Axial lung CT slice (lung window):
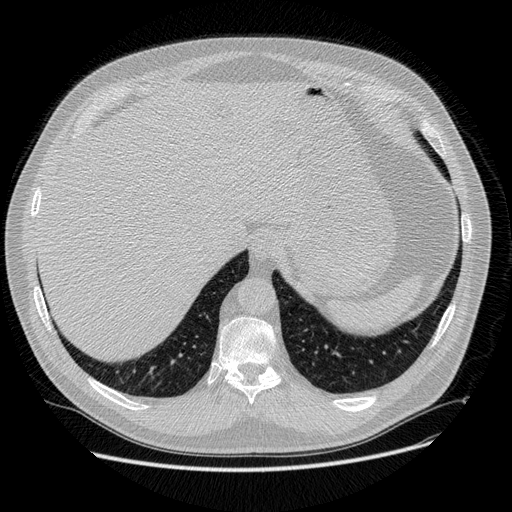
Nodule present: no